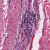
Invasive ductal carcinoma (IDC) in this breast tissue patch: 1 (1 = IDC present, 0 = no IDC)